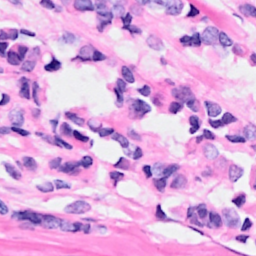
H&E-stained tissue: Breast